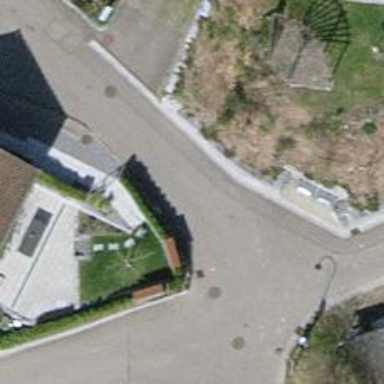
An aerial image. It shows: Smooth asphalt road in residential area.